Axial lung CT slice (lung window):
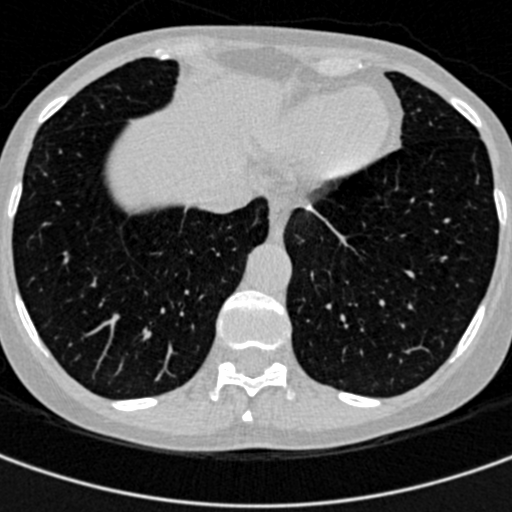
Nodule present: no